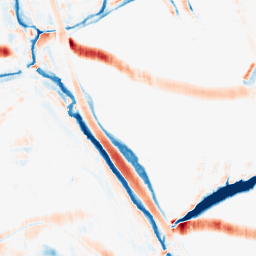
Category: morphological
Decomposition family: morphological_rect
Decomposition parameters: operation: average
width: 10
height: 20
Upsampling method: linear_exact
Upsampling parameters: scale: 4
Upsampling scale: 4